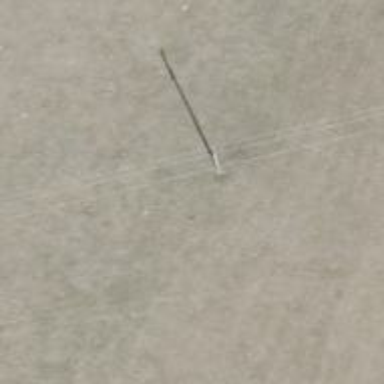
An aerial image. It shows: Power pole.